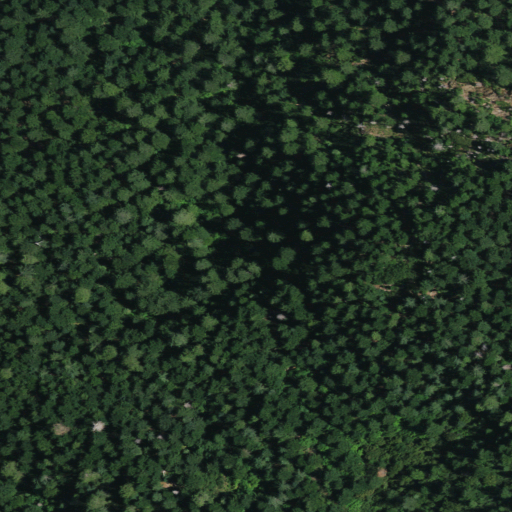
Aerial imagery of mountain in California named Claiborne Peak containing only evergreen forest